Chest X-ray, PA view. Patient: 35 years old, sex F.
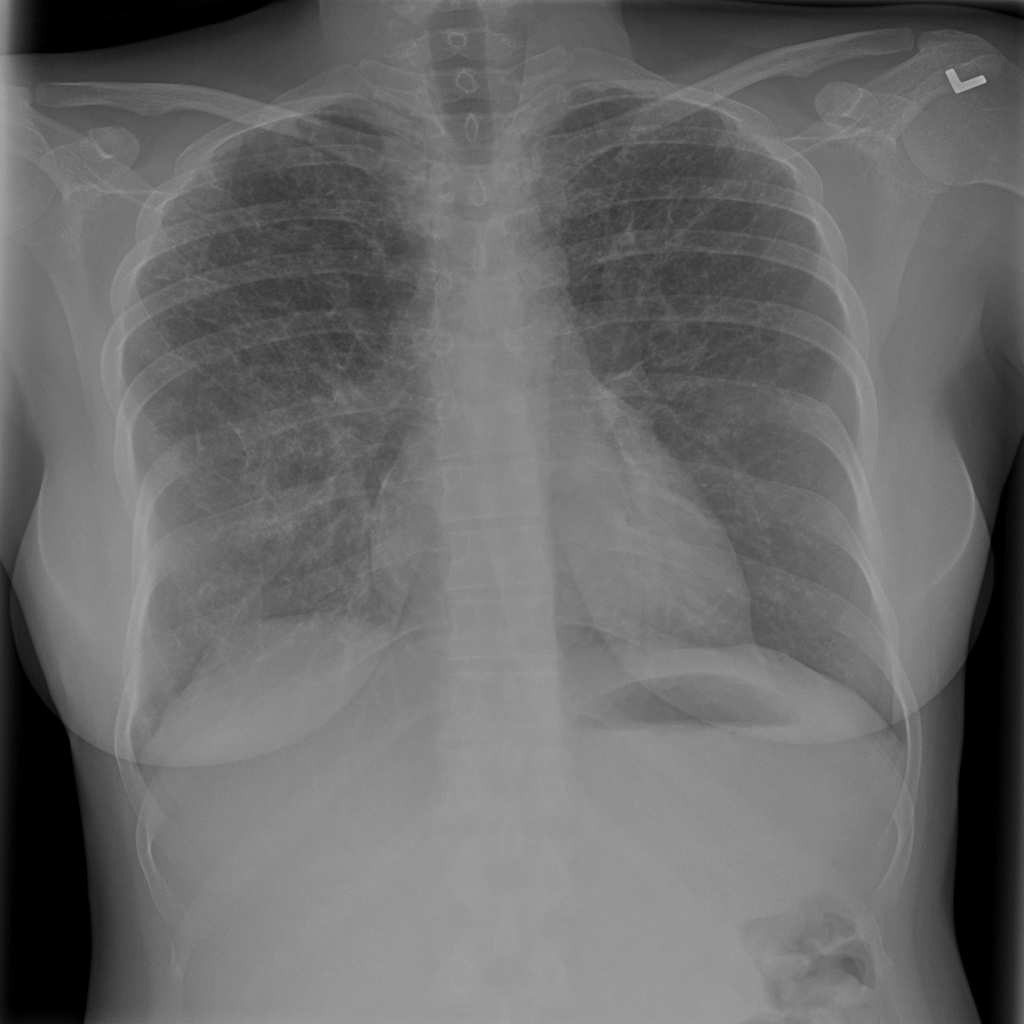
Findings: Consolidation